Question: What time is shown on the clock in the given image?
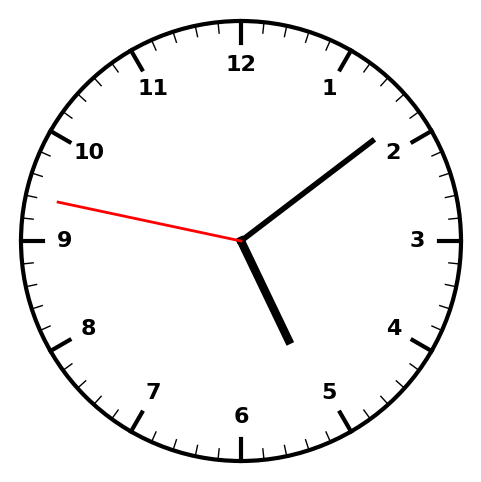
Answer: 05:08:47